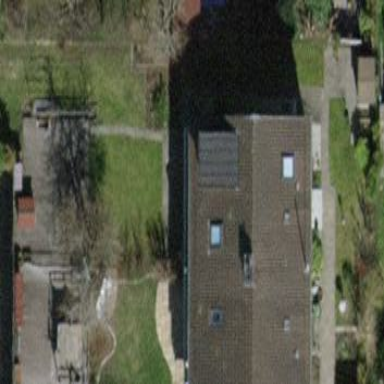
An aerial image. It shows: Building with tiled roof.